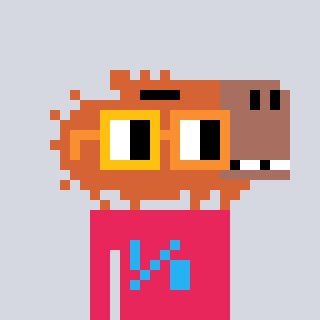
a pixel art character with square yellow and orange glasses, a capybara-shaped head and a redpinkish-colored body on a cool background